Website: lowes
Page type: account-dashboard
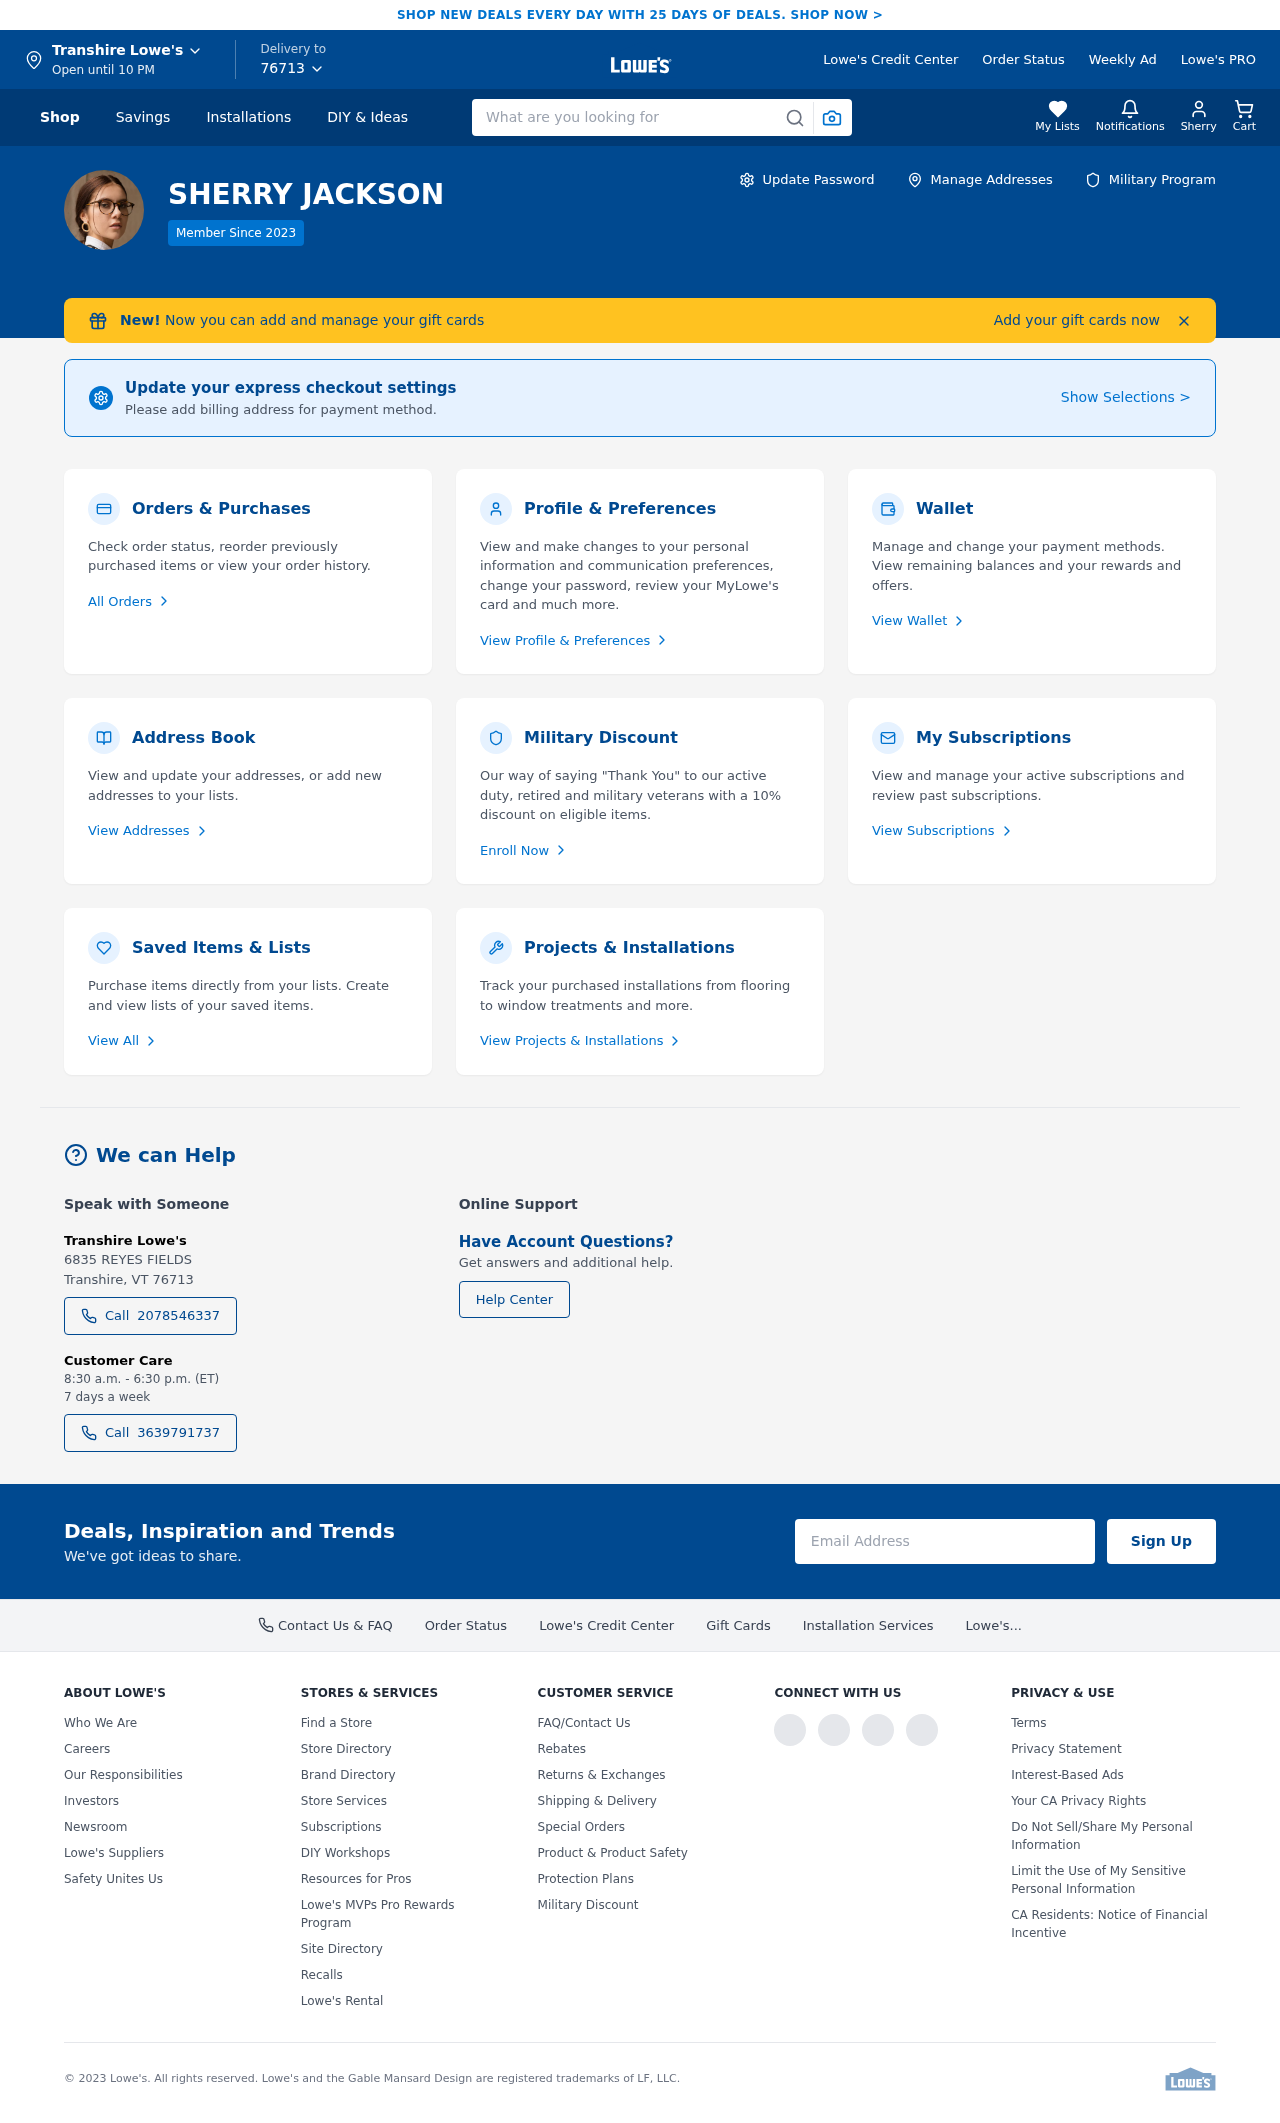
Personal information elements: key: PII_CITY
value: Transhire
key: PII_FIRSTNAME
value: Sherry
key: PII_FULLNAME
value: SHERRY JACKSON
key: PII_PHONE
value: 2078546337
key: PII_PHONE_ALT
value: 3639791737
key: PII_POSTCODE2
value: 76713
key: PII_CITY2
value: Transhire
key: PII_STREET2
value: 6835 REYES FIELDS
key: PII_CITY_STATE_ZIP2
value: Transhire, VT 76713
Search elements: key: HEADER_SEARCH
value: What are you looking for